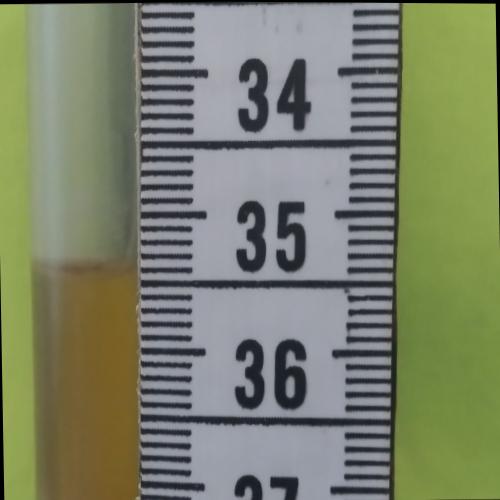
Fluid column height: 35.4 cm